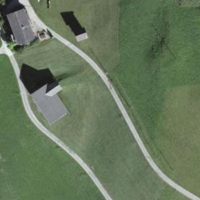
EUNIS habitat code: 23
Species observed at this site:
Veronica filiformis
Anthus trivialis
Plantago lanceolata
Parus major
Milvus milvus
Bellis perennis
Delichon urbicum
Phoenicurus ochruros
Taraxacum officinale
Motacilla alba
Carduelis carduelis